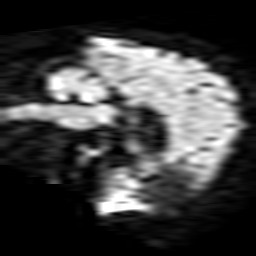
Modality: TRACE
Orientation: sagittal
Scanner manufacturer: philips
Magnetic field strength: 1.5 T
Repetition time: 3.122 s
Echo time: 0.06279 s